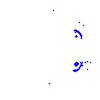
Particle: proton